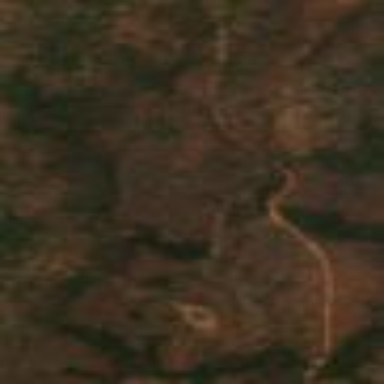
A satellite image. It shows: Forest area.